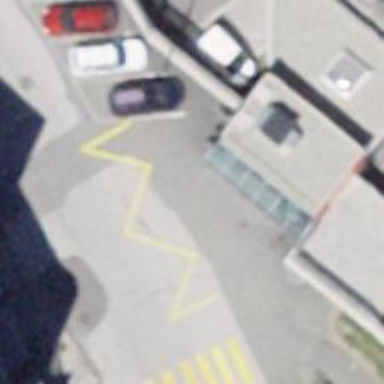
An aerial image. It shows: Bus stop with platform for public transport.